Question: <URL>. The first two are simple as they reference the row the formula is calculating on. The last conditional I have is to find the highest occurrence in a given range, but ONLY if the other conditions are met...something like a filtered maxifs..any ideas?
Here is my code in column P '=iferror(ArrayFormula(index($F:$F,match(1,("Fee Taken"=$C:$C)*(H12=$H:$H)(maxifs($M:$M,$H:$H,H2,$C:$C,"Fee Taken"),0))),""))'
The result that I would like is to return from column F if the name matches that rows name, the transaction type is "Fee Taken" from column C, and THEN if those conditions are true I want it to find the max value from column M based on those two criterias and return the column F value for that max value row..
Ive attached some pictues to show my data.
The last part of the Match function where I have the Maxifs equaling to eachother is where I am confused; my thoughts were to see if the maxifs for the item in Column "M" can be used as a criteria..but I do not think so....I only want the highest occurence F:F if both conditions are met and it is the highest value for both those criteria in column M..
Please let me know if you need anymore info..Thanks
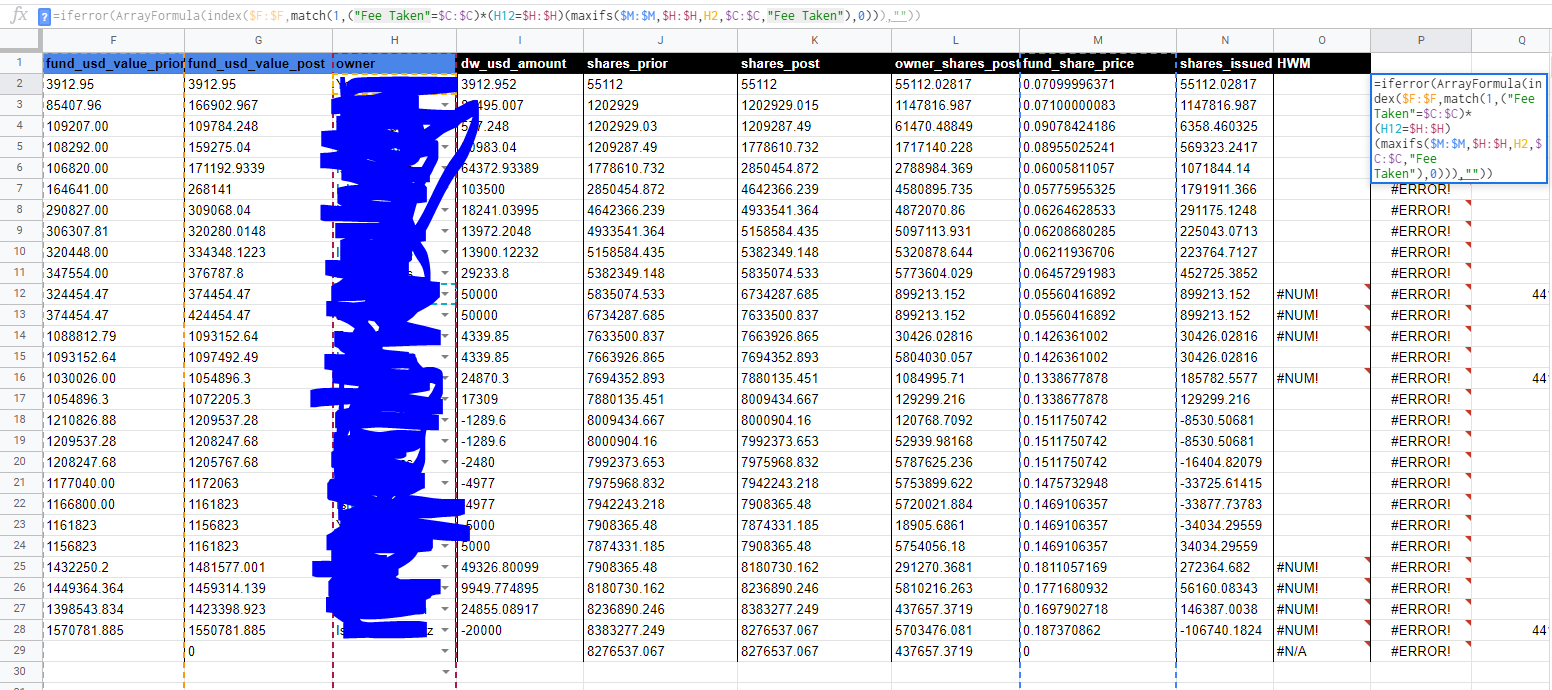
Answer: Working formula will be:
'''
=ArrayFormula(index($F:$F,match(1,--(M:M=(maxifs($M:$M,$H:$H,H2,$C:$C,"Fee Taken"))),0)))
'''
<URL>